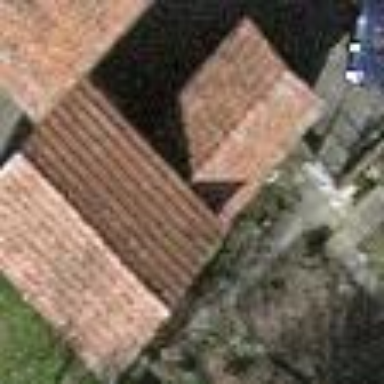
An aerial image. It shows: Simple house.